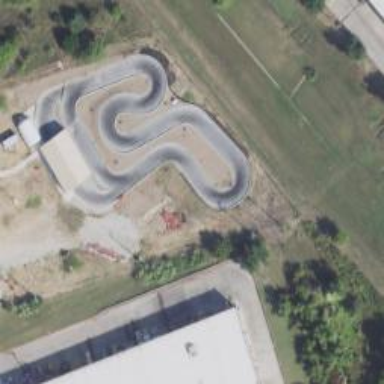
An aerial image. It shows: Karting raceway for sports enthusiasts.